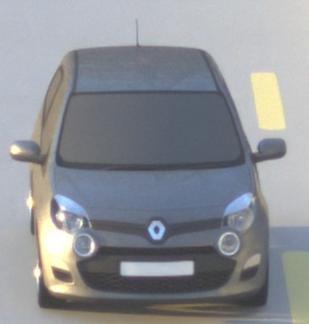
Make: Renault
Model: Twingo 1.2 LEV 16V 75
Detailed model: Twingo (II)
Model produced from: 2012/01
Model produced until: 2014/07
Doors: 3
Color: gray
Road condition: dry road
Daytime: sunrise or sunset
Contrast: high contrast